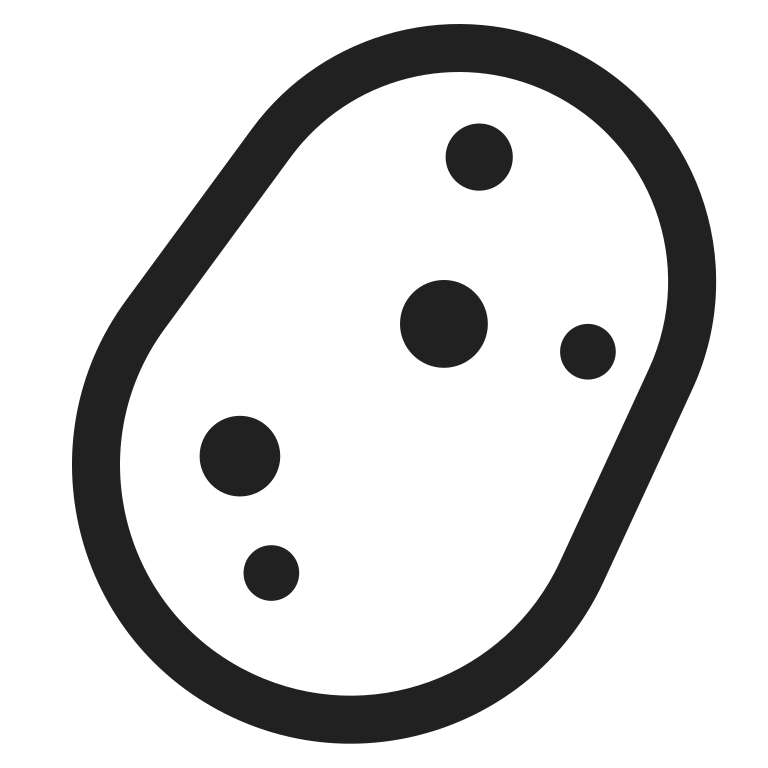
potato high contrast